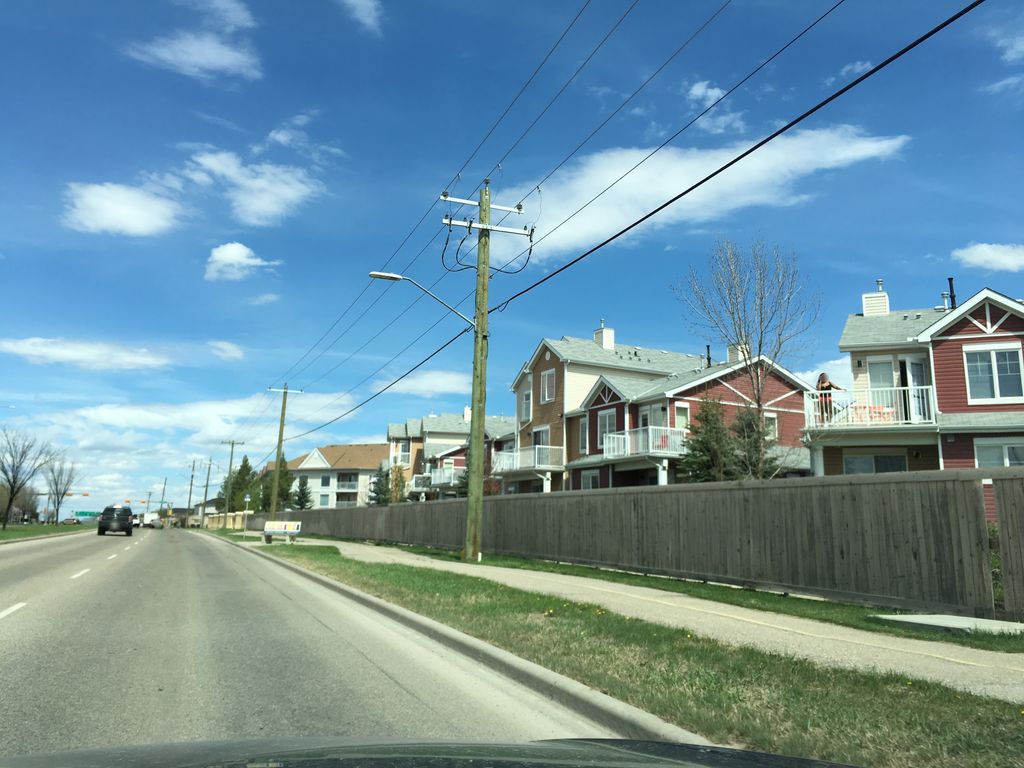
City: calgary